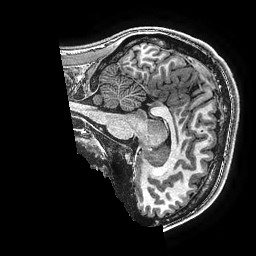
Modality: T1w
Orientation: sagittal
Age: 17
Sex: male
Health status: ill
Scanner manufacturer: ge
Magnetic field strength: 3 T
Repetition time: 0.00766 s
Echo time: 0.003476 s